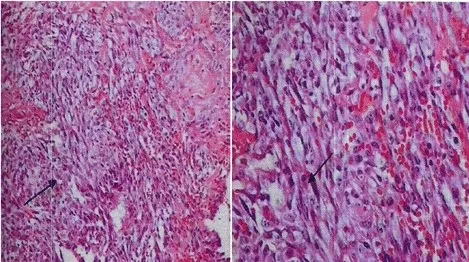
Angiosarcoma undifferentiated. Note the presence of anarchic vascular elements not very differentiated with mitoses (arrow) (HE, G X 200 and 400).
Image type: pathology (h&e)